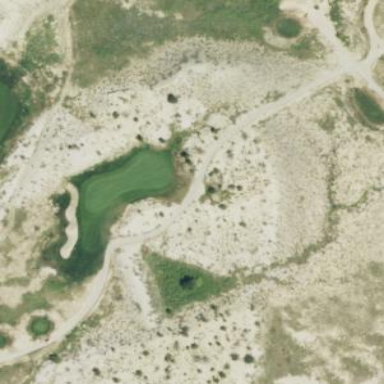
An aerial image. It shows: Golf rough area.